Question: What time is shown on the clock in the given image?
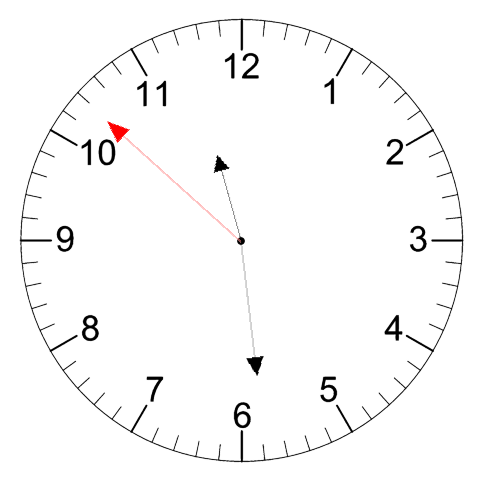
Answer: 11:28:52